Question: I have used 'borderlayout' to specify where the content of my java GUI shall be placed, I have then chosen to place it on 'EAST' and then made two 'boxlayouts' to show two columns of buttons. I now have to place something underneath it and not beside it. How would you suggest or advice me to do so, using any layout but preferably 'boxlayout' and not absolute layout(null). Thanks in advance.

The arrow points to the place I want another 'JPanel' to be.
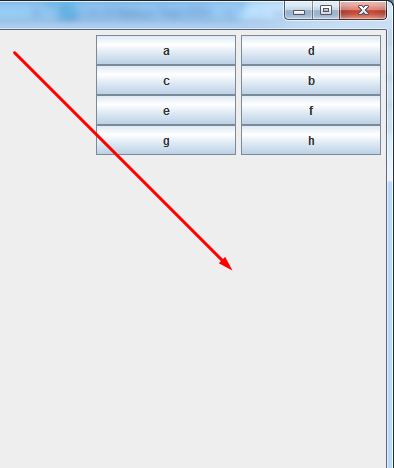
Answer: You could...
1. Wrap both of the button panels in a JPanel
2. Whatever component goes at the arrow, wrap in a JPanel with GrigbagLayout (just to center it).
3. Create another JPanel with BorderLayout that will hold the above panels. Use CENTER and SOUTH.
4. Give an EmptyBorder to the SOUTH panel, only specifying the top region and space it accordingly.
Really there are many ways to accomplish this. The key though is to nest 'JPanels' and make use of the different layout managers with each, use 'EmptyBorders' or stuts for empty spaces til you get your desired effect. The possibilities are endless. I don't think there's one answer. Since we don't have a runnable example, I say just try the above, and mix and match will you get what you want.